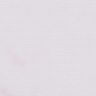
Metastatic tissue present: no